Question: I'm learning Block Syntax but something goes wrong.
The first code is below:
'''
CLLocationCoordinate2D centerCoordinate = [Location sharedManager].coordinate;
MKCoordinateSpan span = MKCoordinateSpanMake(0.01, 0.01);
MKCoordinateRegion coordinateRegion = MKCoordinateRegionMake(centerCoordinate, span);
[self.mapView setRegion:coordinateRegion animated:YES];
'''
The below code (my first try) worked:
'''
MKCoordinateRegion (^aRegion)() = ^(void)
{
CLLocationCoordinate2D centerCoordinate = [Location sharedManager].coordinate;
MKCoordinateSpan span = MKCoordinateSpanMake(0.01, 0.01);
return MKCoordinateRegionMake(centerCoordinate, span);
};
[self.mapView setRegion:aRegion() animated:YES];
'''
But the below code (my second try) doesn't work:
'''
[self.mapView setRegion:(MKCoordinateRegion^(void)){
CLLocationCoordinate2D centerCoordinate = [Location sharedManager].coordinate;
MKCoordinateSpan span = MKCoordinateSpanMake(0.01, 0.01);
return MKCoordinateRegionMake(centerCoordinate, span);
}];
'''
The error message is below:
'''
1. Block pointer to non-function type is invalid.
2. Unexpected type name 'CLLocationCoordinate2D': expected expression
'''

How can I work this code? Thank you for your kindness.
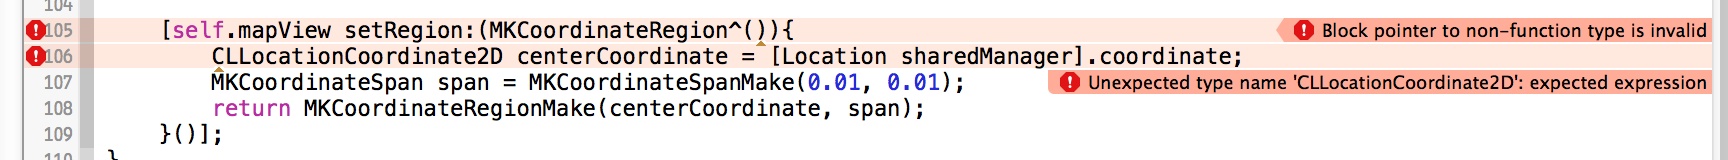
Answer: In your case the method provides the body to the block. So the returned value(MKCoordinateRegionMake) will be returned to the caller of the block, which is not present.(setRegion: is not the caller here).
What you can do instead is you can do this:
'''
MKCoordinateRegion (^aRegion)() = ^(void)
{
CLLocationCoordinate2D centerCoordinate = [Location sharedManager].coordinate;
MKCoordinateSpan span = MKCoordinateSpanMake(0.01, 0.01);
return MKCoordinateRegionMake(centerCoordinate, span);
};
[self.mapView setRegion:aRegion() animated:YES];
'''
Moreover if you still want a block-style execution you can try this:
'''
[self.mapView setRegion:({
CLLocationCoordinate2D centerCoordinate = [Location sharedManager].coordinate;
MKCoordinateSpan span = MKCoordinateSpanMake(0.01, 0.01);
MKCoordinateRegion region= MKCoordinateRegionMake(centerCoordinate, span);
region;
})];
'''
The second one is not a block but its a syntax.